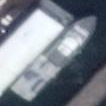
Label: civil